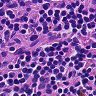
Metastatic tissue present: no